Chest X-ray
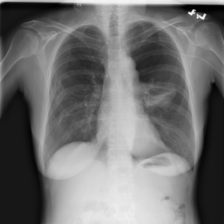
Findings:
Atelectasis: negative
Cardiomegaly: negative
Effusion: negative
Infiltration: negative
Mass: negative
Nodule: negative
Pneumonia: negative
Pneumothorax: negative
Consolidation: negative
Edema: negative
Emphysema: negative
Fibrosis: negative
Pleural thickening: negative
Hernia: negative